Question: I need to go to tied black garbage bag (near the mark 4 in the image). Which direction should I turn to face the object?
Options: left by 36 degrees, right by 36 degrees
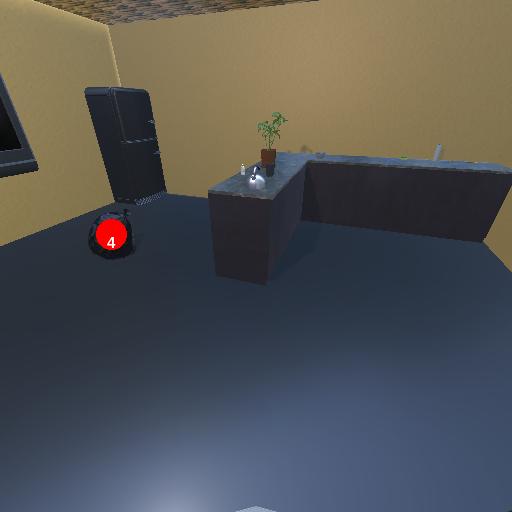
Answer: left by 36 degrees